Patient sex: F
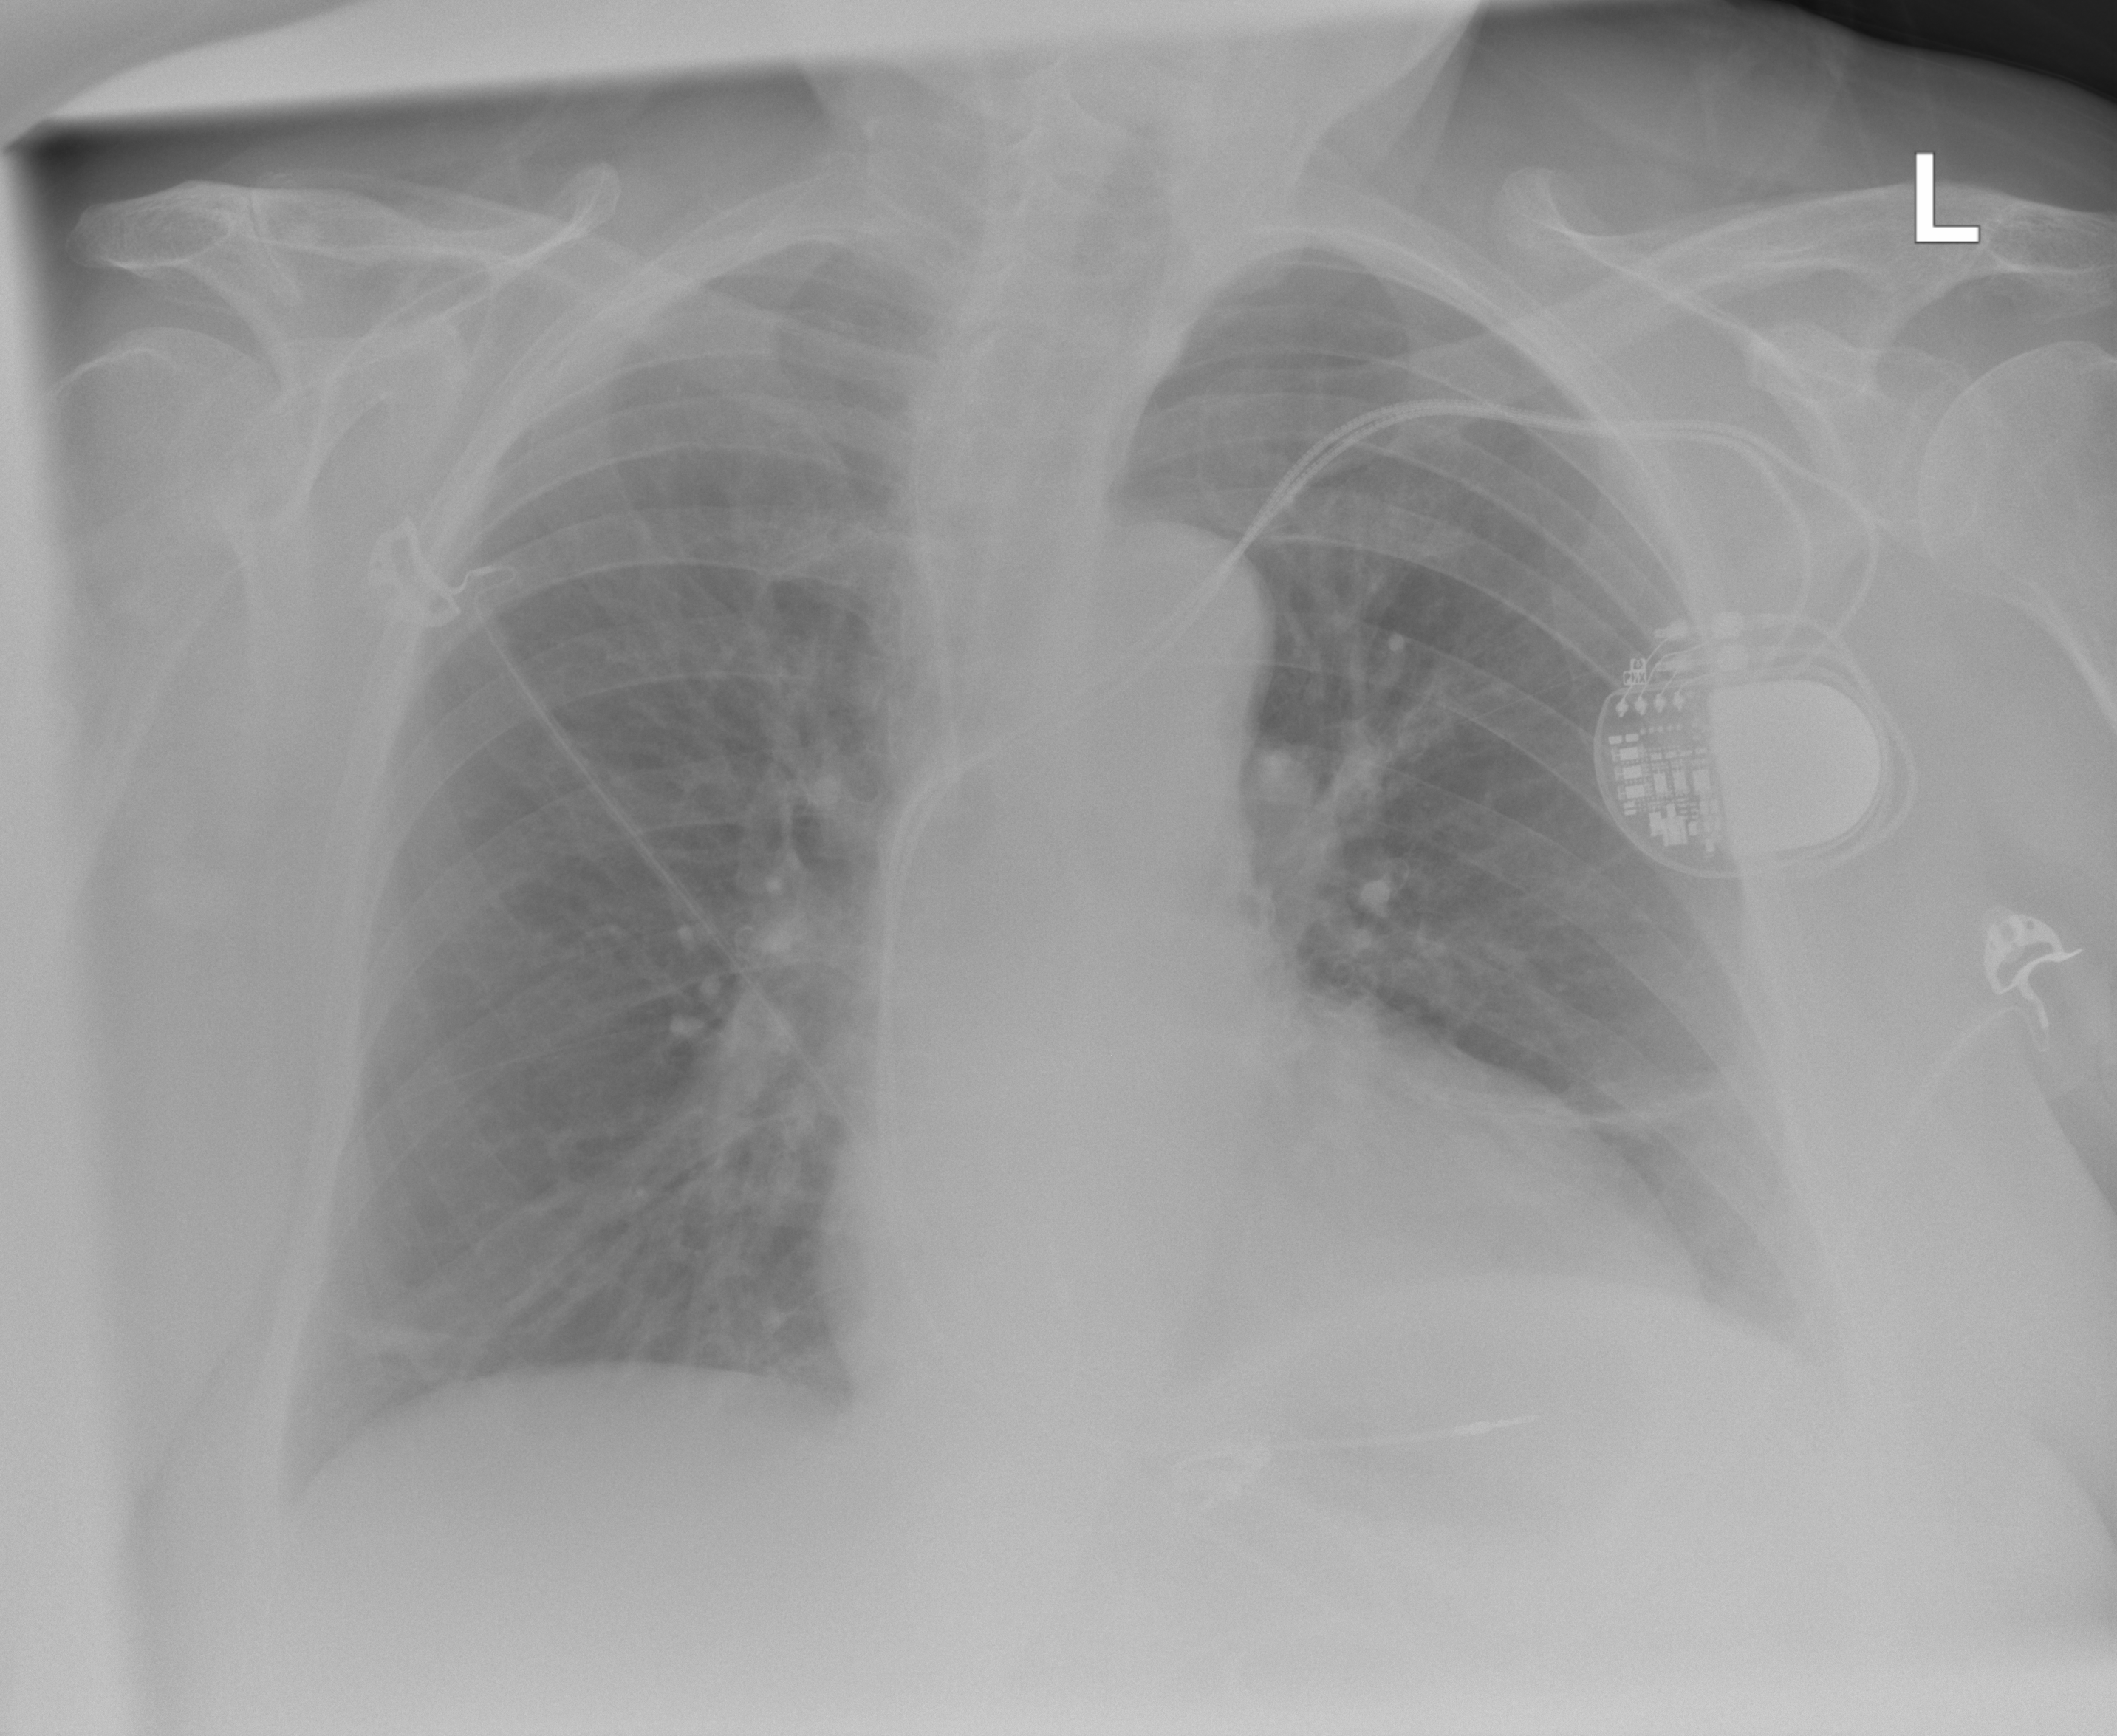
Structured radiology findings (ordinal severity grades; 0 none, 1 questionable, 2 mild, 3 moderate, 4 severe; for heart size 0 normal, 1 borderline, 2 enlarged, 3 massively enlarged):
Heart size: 1
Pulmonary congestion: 0
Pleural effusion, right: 0
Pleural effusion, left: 1
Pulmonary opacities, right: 0
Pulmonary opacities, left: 0
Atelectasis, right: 1
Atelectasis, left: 2